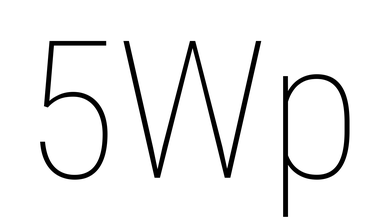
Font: Roboto_Condensed_Thin